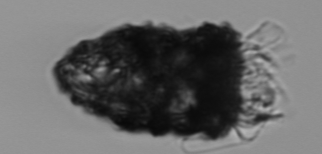
Label: Stenosemella_pacifica